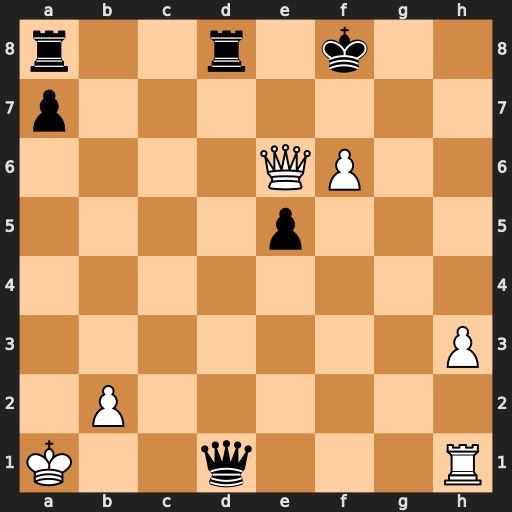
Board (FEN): r2r1k2/p7/4QP2/4p3/8/7P/1P6/K2q3R
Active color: w
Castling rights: -
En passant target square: -
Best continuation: Rxd1 Rxd1+ Ka2 Re8 Qg4